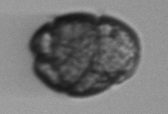
Label: Margalefidinium